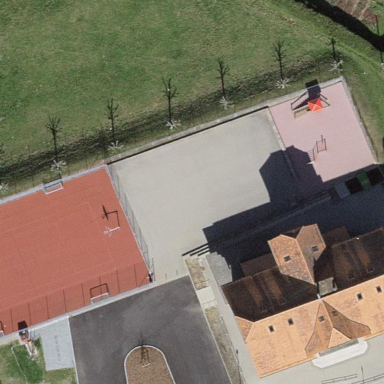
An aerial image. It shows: School.